I will show an image sequence of human cooking. I have annotated the images with numbered circles. Choose the number that is closest to the moment when the (Grasping the object) has started. You are a five-time world champion in this game. Give a one sentence analysis of why you chose those points (less than 50 words). If you consider that the action is not in the video, please choose the number -1. Provide your answer at the end in a json file of this format: {"points": []}
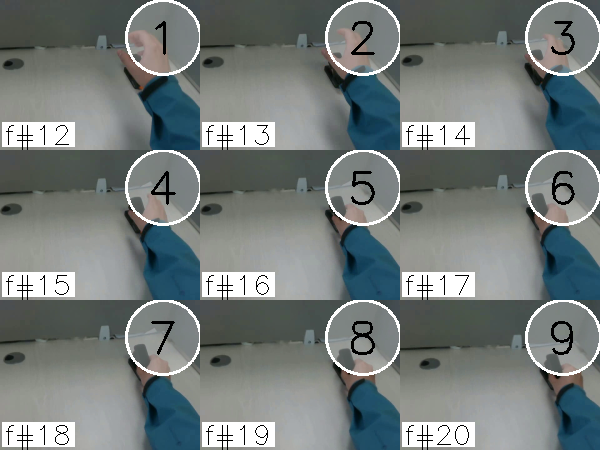
Frame 5 shows the clearest moment of hand-object contact.
{"points": [5]}